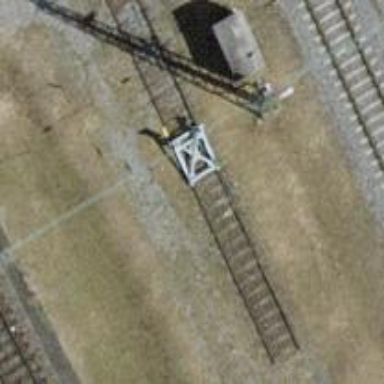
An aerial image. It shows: Railway buffer stop.